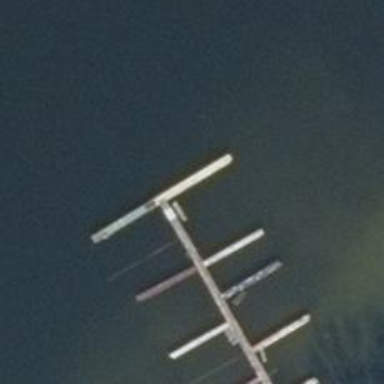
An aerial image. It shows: Man-made pier.